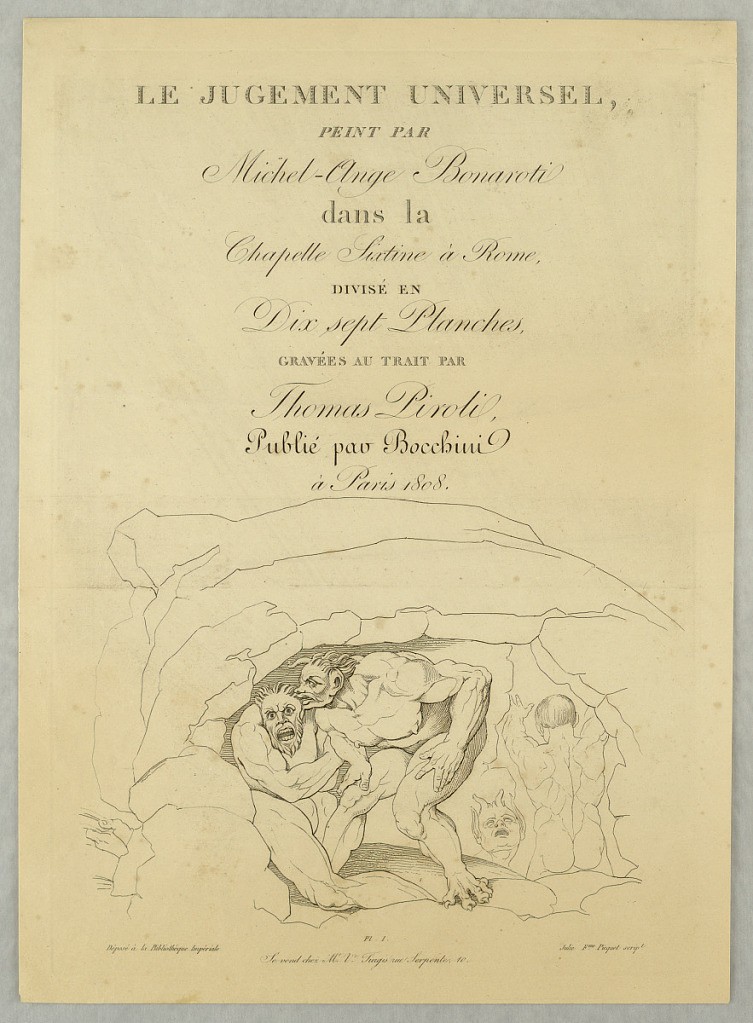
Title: Cover Page, Le Jugement Universel
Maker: Tommaso Piroli, Italian, 1752 - 1824
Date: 1808
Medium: Etching on paper
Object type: Print
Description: Plate 1 Le Jugement Universel print par Michel-Ange Bonaroti dans la Chapelle Sixtine a Rome divise en Dix sept Planches Gravees au trait par Thomas Piroli Publie pav Bocchini a Paris 1808.
l.l. to l.r. reads Depeux a la Bibliotheque Imperiale